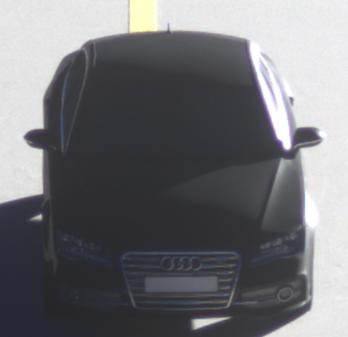
Make: Audi
Model: S7 Sportback cod
Detailed model: S7 (4G) Sportback
Model produced from: 2012/06
Model produced until: 2014/05
Doors: 5
Color: black
Road condition: dry road
Daytime: sunrise or sunset
Contrast: high contrast